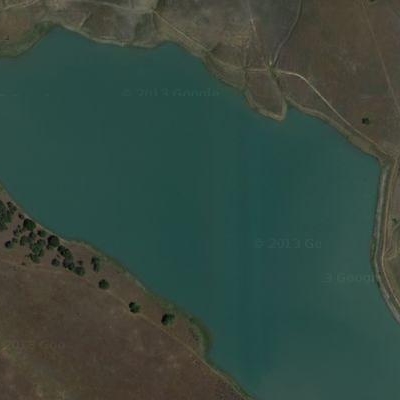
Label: dRiverLake